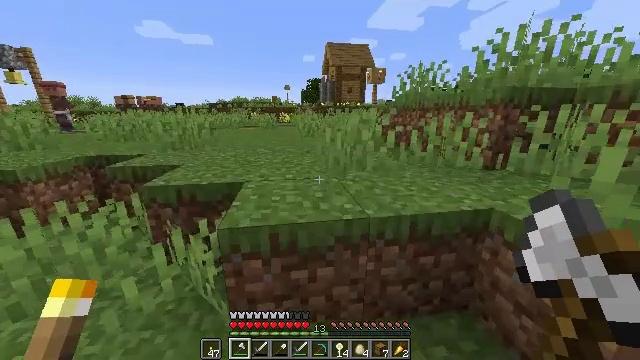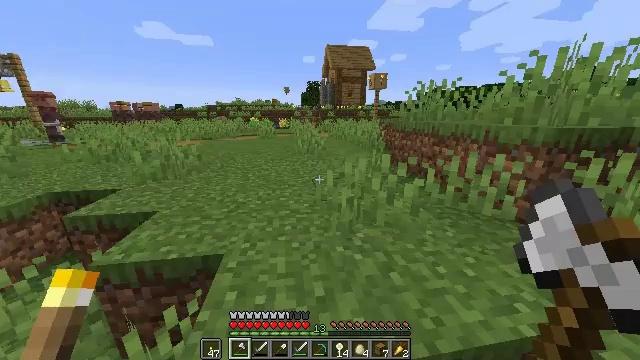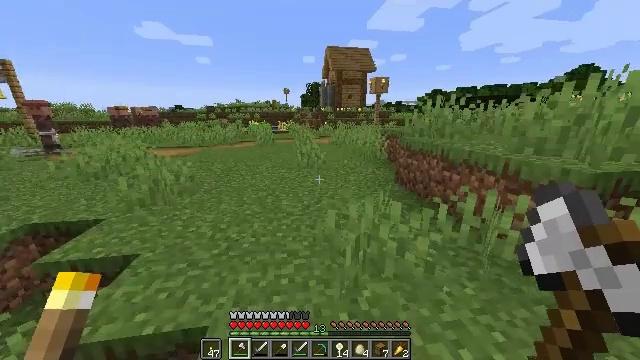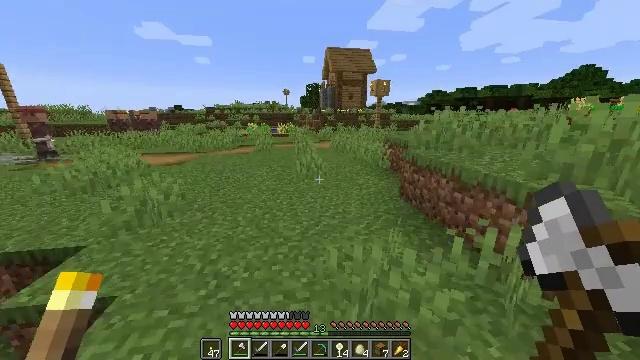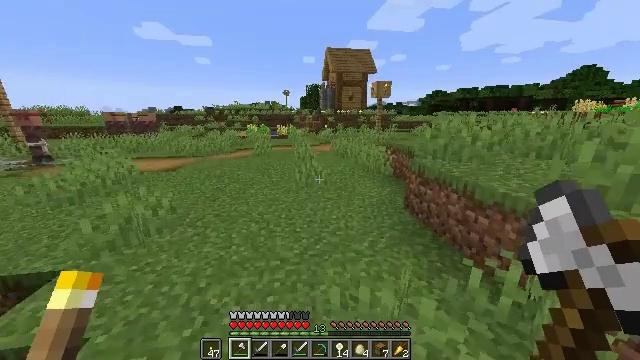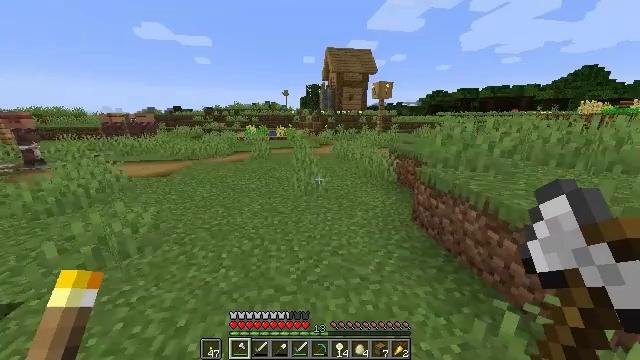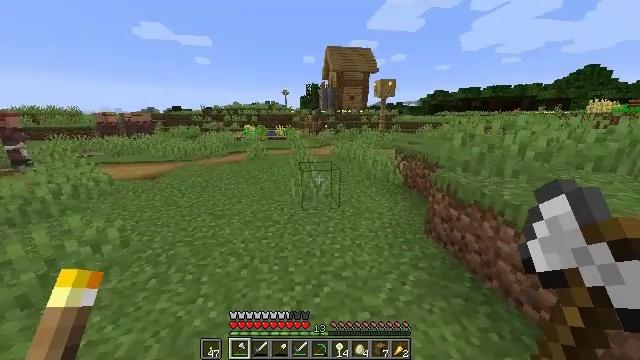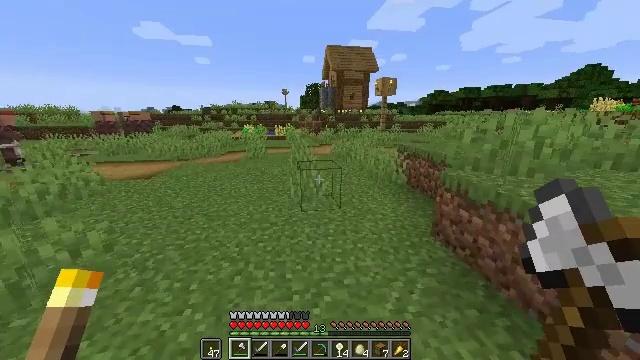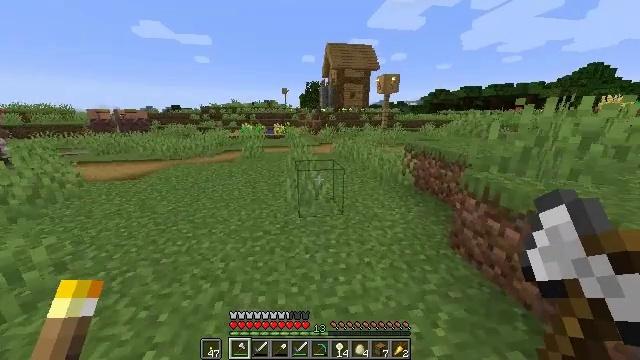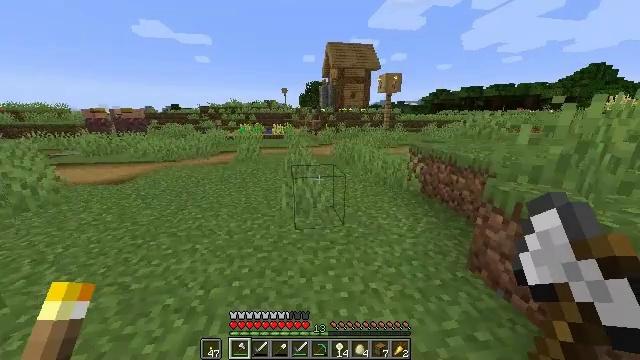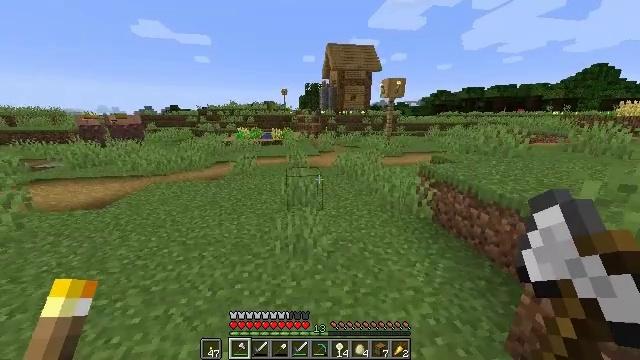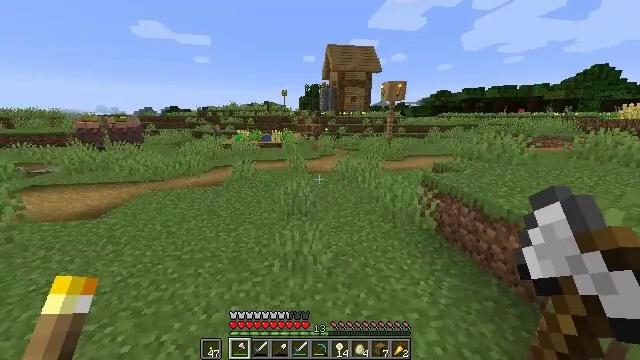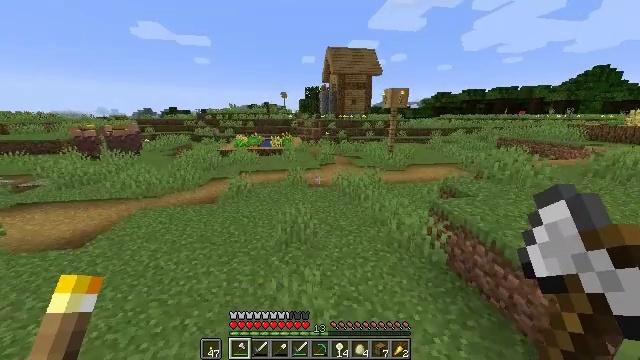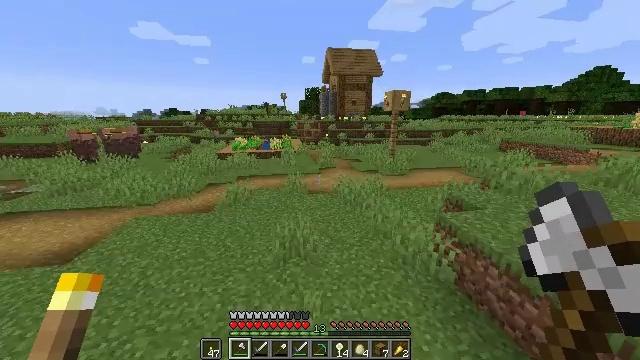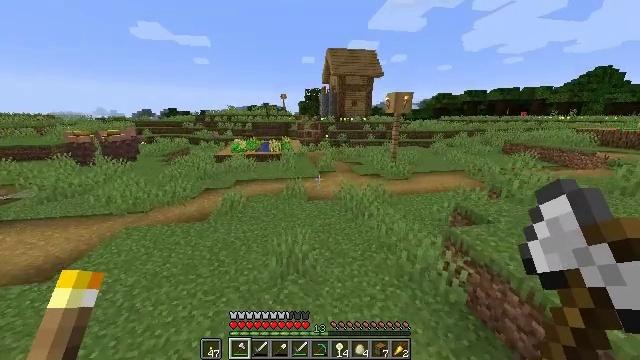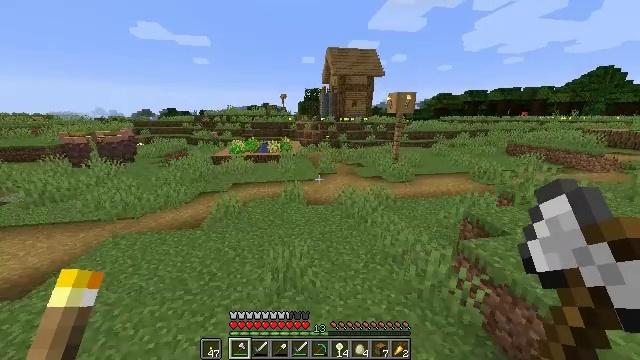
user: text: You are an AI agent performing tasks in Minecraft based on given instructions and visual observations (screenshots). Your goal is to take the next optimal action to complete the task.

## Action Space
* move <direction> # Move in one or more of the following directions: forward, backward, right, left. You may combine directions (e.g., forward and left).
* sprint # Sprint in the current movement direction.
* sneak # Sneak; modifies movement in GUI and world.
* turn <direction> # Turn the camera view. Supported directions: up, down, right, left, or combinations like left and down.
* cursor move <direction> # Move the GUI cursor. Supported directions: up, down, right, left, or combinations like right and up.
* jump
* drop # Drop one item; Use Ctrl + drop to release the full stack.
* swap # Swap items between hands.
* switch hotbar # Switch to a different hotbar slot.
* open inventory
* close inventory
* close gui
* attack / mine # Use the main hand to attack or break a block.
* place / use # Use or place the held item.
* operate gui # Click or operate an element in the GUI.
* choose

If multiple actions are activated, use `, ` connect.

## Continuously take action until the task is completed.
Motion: motion action
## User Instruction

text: Mine the fully grown carrots.
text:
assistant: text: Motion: move forward, sprint, jump
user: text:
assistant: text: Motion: move forward, sprint, jump
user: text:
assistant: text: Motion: move forward, sprint, jump
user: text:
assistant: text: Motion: move forward, jump
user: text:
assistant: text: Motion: move forward, jump
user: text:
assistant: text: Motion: move forward, jump
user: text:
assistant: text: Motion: move forward, jump
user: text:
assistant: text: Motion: move forward, jump
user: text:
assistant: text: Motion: move forward, sprint, jump
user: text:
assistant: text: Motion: move forward, sprint, jump
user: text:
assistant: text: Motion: move forward, sprint, jump
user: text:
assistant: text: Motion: move forward, sprint, jump
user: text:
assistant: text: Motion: move forward, jump
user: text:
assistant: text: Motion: move forward, jump
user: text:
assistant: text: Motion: move forward, jump
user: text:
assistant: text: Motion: move forward, jump
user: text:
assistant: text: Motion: move forward, jump
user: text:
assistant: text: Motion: move forward, jump
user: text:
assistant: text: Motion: move forward, jump
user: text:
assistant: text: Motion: move forward, jump
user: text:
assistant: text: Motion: move forward, sprint, jump
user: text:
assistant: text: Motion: move forward, sprint, jump
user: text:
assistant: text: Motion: move forward, sprint, turn left and down, jump
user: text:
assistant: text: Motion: move forward, sprint, turn left, jump
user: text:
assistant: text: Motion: move forward, turn left, jump
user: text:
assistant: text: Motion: move forward, turn left, jump
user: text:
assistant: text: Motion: move forward, turn left, jump
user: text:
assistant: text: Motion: move forward, turn left, jump
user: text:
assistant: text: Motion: move forward, jump
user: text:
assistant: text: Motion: move forward, jump